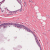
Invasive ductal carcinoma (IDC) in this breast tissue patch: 0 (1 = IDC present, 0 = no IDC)